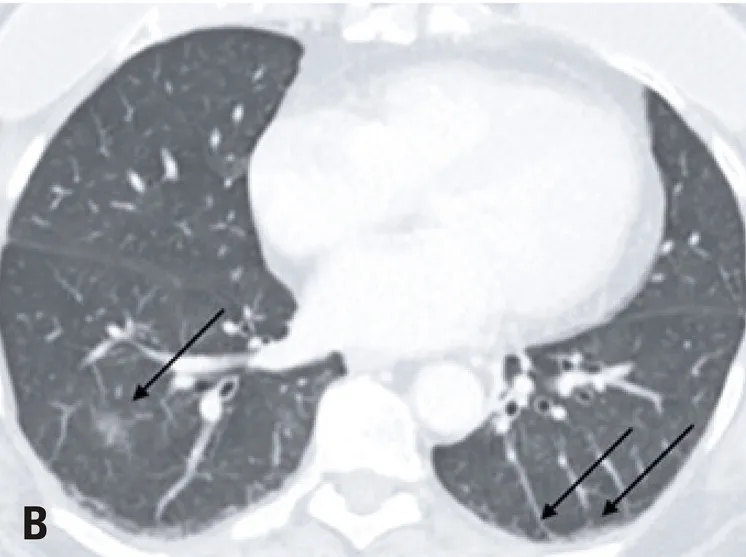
Axial images (A and B) of the lung basis in an abdomen computed tomography show subtle ground glass opacities with some septal thickening, which possibly represented incipient COVID-19 changes (arrows).
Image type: radiology (ct)